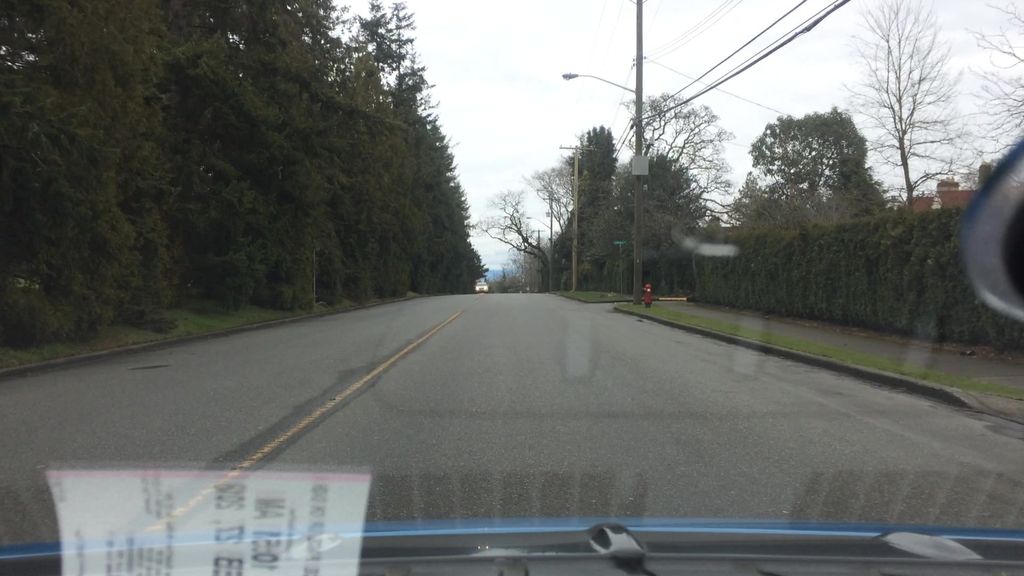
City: victoria